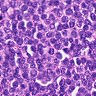
Metastatic tissue present: no